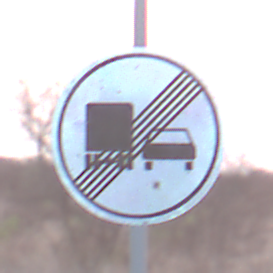
Verkehrszeichen: EndeUeberholverbotKraftfahrzeuge
Umgebung: Outdoor, Nature
Tageszeit: SunriseSunset
Wetter: Clear
Licht: Natural
Jahreszeit: NotSpecified
Kontrast: LowContrast